Question: For a bit of a joke (about 6 months ago), I changed the exceptions file on a colleagues PC so that when a 'NullReferenceException' was thrown, he would get a funny Trouble Shooting Tip with a reference to him - We have a joke about him chopping up in his basement...
After forgetting about this, and now 6 months on, this error has arisen, whilst yes it's funny, it also needs to be fixed and changed back.
Any ideas how I'd change it back? Or what file it should be? All my googling seems to point to File Exceptions..
(For that wondering how it looked...)
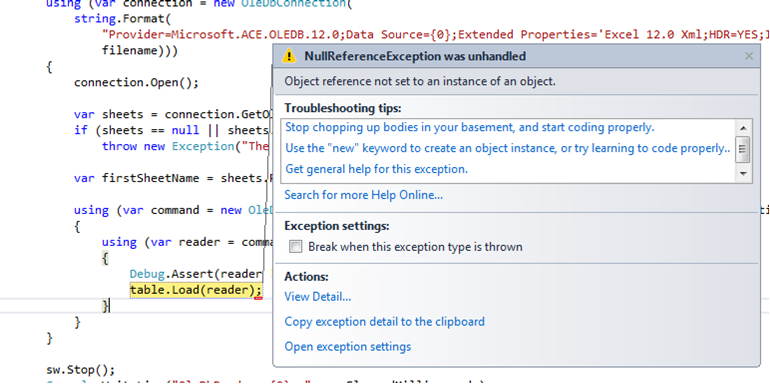
Answer: The file containing the custom troubleshooting tips for VS2012 is:
'''
C:\Program Files (x86)\Microsoft Visual Studio 11.0\Common7\IDE\ExceptionAssistantContentC3\DefaultContent.xml
'''
This is what the 'NullReferenceException' block should look like:
'''
<Exception>
<Type>System.NullReferenceException</Type>
<Tip HelpID="EHNullReference">
<Description>Use the "new" keyword to create an object instance.</Description>
</Tip>
</Exception>
<Exception>
<Type>System.NullReferenceException</Type>
<Tip HelpID="EHNullReference">
<Description>Check to determine if the object is null before calling the method.</Description>
</Tip>
</Exception>
'''
Kudos for the prank, I'll have to remember that one!